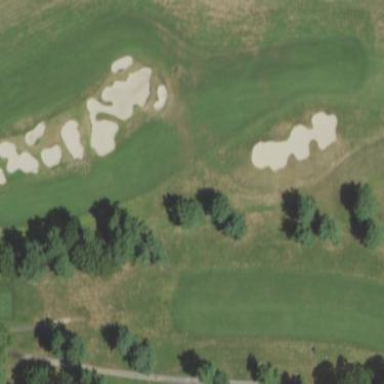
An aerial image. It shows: Grassy area designated as golf fairway.